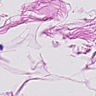
Metastatic tissue present: no